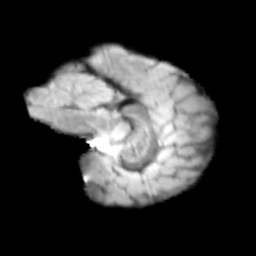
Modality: T2w
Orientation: sagittal
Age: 13
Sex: male
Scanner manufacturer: siemens
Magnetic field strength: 3 T
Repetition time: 3.8 s
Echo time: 0.07 s